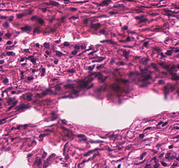
Tumor epithelial tissue: no
Tumor-associated stroma tissue: yes
Normal tissue: no